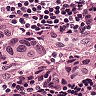
Metastatic tissue present: yes